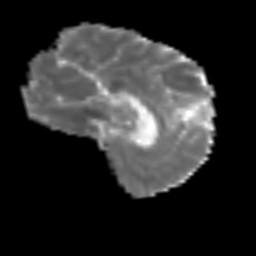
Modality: MD
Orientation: sagittal
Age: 74
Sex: female
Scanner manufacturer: siemens
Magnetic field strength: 3 T
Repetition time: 3.2 s
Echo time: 0.081 s